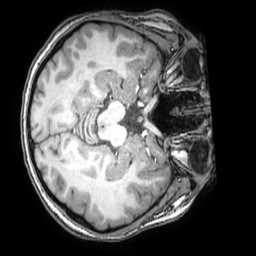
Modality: T1w
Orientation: axial
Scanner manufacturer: philips
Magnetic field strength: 3 T
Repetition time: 0.008 s
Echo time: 0.0035 s